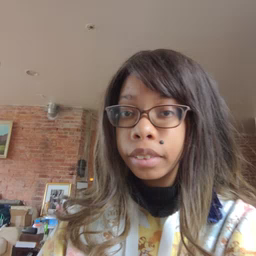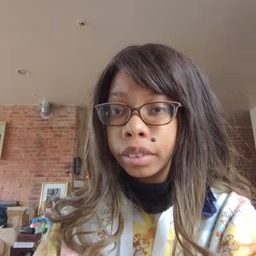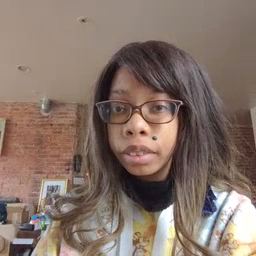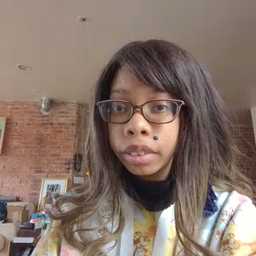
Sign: yesterday